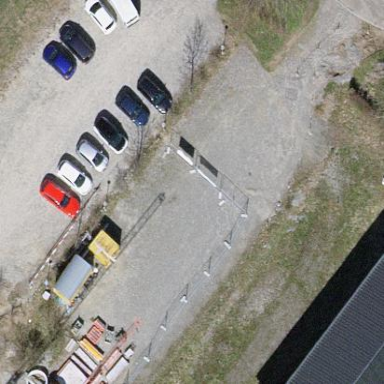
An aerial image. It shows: Parking area with gravel surface.